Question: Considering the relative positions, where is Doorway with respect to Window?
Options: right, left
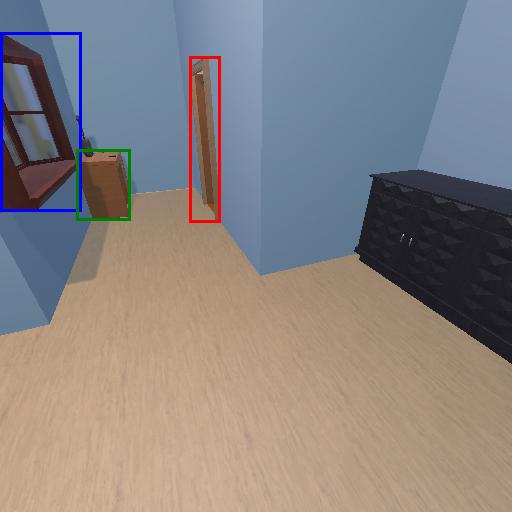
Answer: right